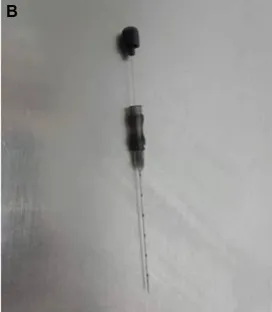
Process of thread-embedding therapy. (B) Disposable thread-embedding needle.
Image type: radiology (scintigraphy)